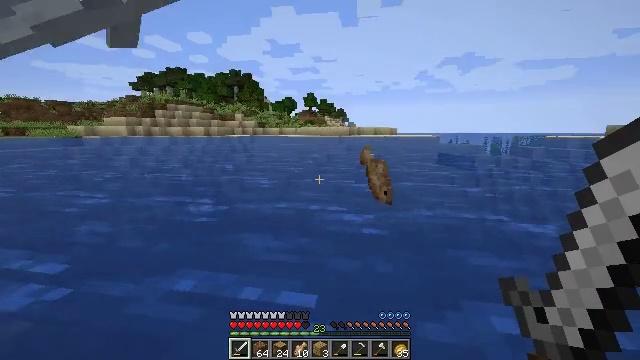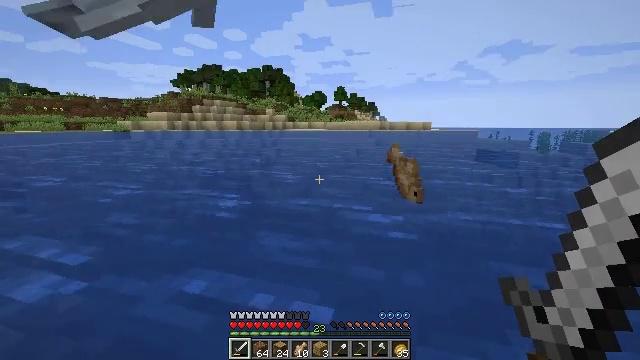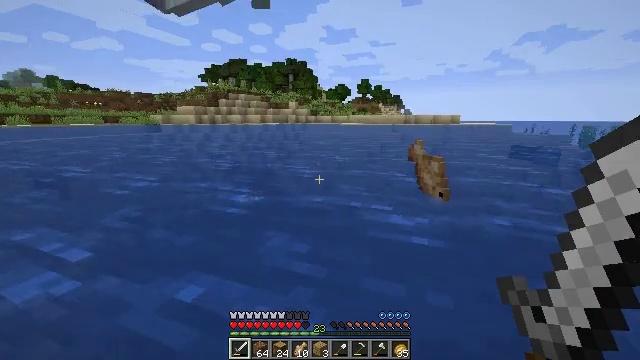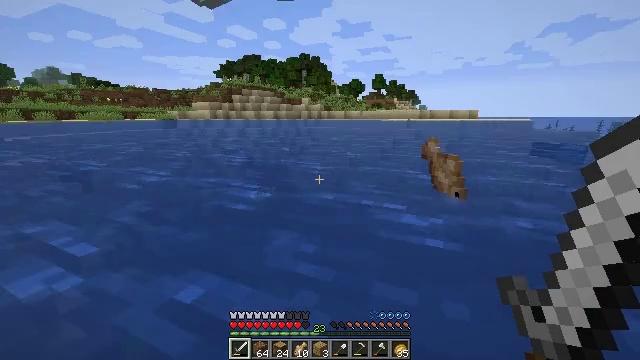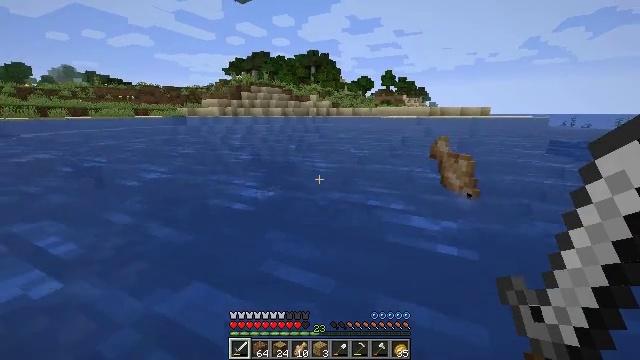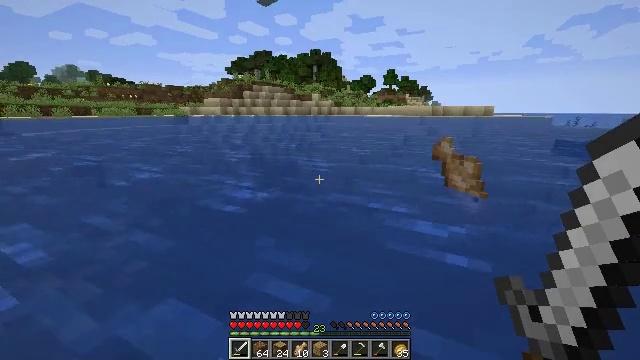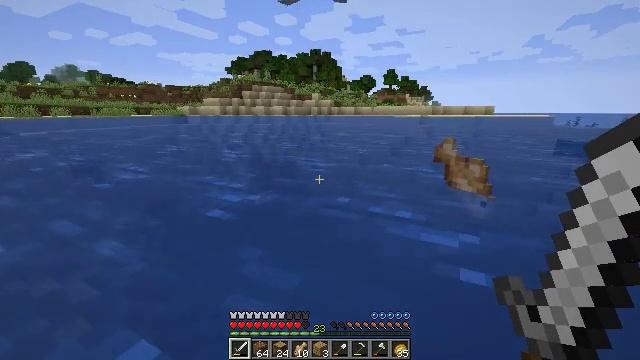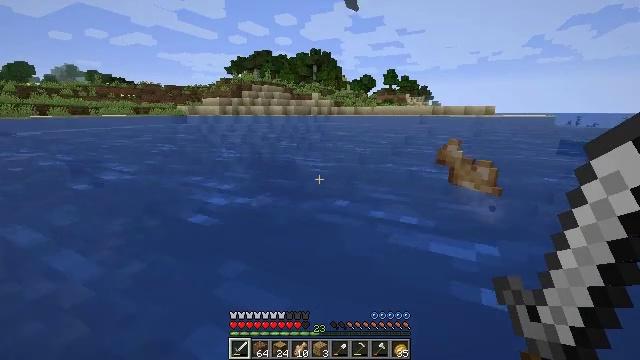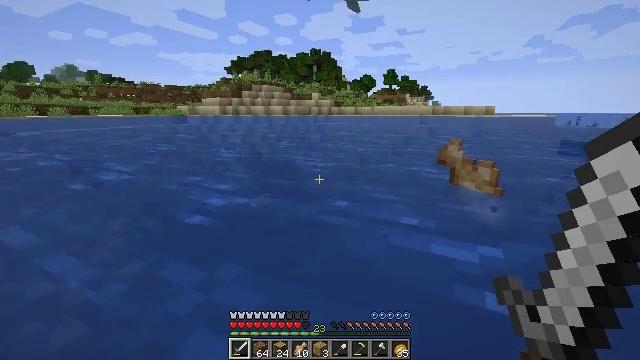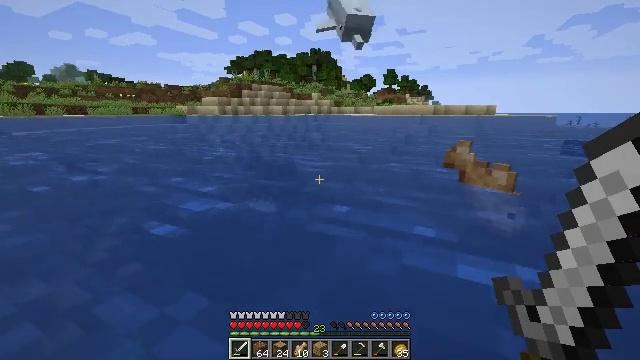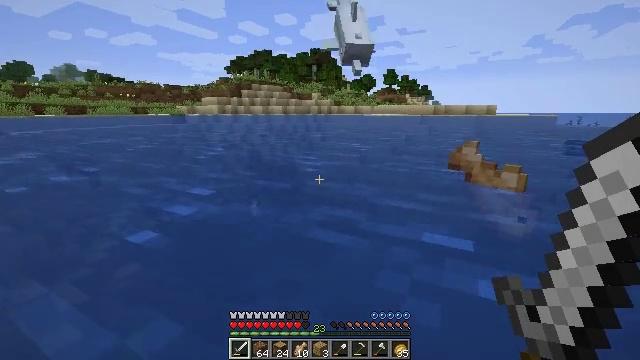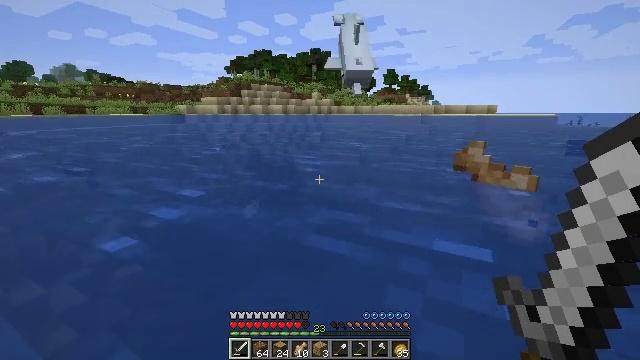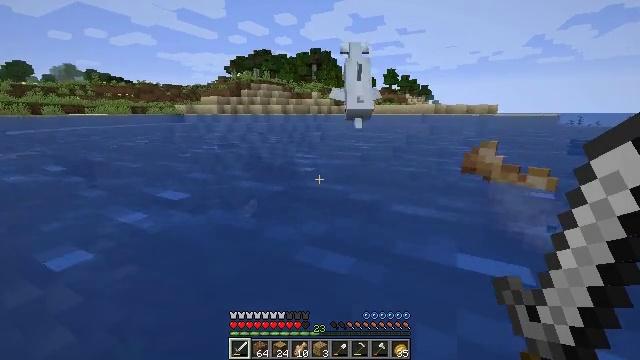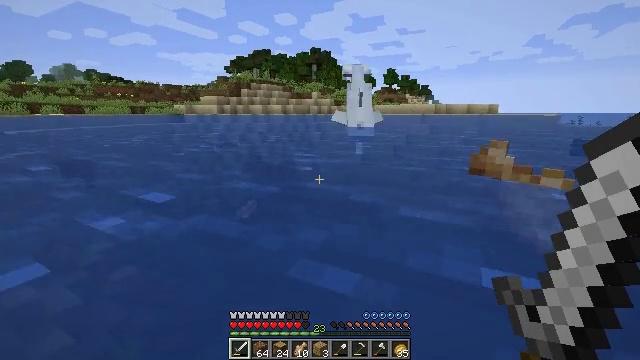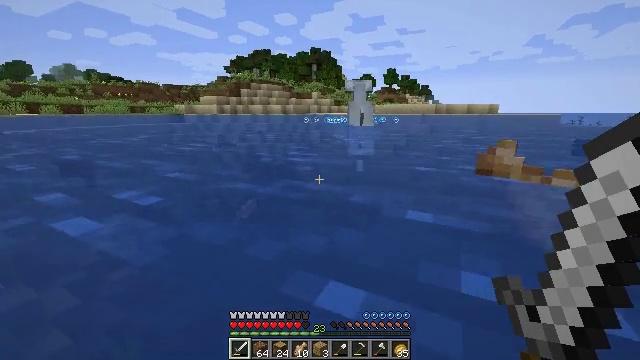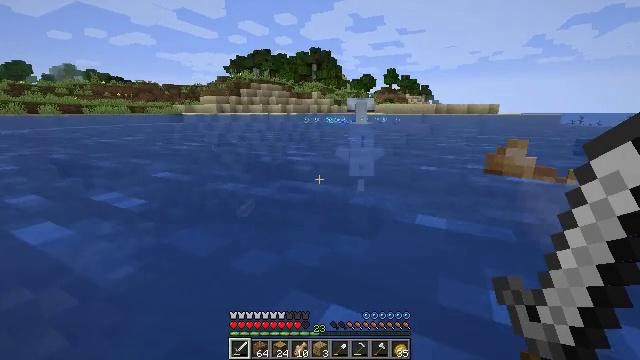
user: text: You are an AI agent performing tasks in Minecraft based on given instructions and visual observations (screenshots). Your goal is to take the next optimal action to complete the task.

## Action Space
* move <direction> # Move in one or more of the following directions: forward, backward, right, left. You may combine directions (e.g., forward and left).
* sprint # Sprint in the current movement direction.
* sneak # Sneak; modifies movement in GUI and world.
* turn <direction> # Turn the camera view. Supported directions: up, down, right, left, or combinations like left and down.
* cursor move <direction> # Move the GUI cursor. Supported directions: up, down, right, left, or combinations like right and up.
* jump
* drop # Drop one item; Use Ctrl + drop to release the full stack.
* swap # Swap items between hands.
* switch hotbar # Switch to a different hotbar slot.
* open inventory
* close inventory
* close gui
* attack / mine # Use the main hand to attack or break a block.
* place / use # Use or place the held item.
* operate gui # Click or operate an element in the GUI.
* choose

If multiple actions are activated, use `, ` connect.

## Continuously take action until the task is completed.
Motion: motion action
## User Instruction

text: Hunt a cod.
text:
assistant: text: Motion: move forward, turn left and down
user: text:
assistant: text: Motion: move forward, turn left and down
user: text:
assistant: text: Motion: move forward, turn left
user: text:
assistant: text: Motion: move forward, turn left
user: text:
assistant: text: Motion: move forward
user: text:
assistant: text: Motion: move forward
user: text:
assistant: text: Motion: move forward
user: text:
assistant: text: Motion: move forward
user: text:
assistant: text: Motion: move forward
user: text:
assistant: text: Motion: move forward
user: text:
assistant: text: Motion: move forward
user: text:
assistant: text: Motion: move forward
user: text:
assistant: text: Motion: move forward
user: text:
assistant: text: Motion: move forward
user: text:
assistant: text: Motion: move forward
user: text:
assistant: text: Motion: move forward
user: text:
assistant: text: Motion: move forward
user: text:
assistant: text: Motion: move forward, turn right
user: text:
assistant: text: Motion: move forward, turn right
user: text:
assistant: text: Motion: move forward, turn right and up
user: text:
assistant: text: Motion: move forward
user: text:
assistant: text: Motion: move forward, turn left
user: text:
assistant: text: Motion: move forward, turn left
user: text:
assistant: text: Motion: move forward, turn left
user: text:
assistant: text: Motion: move forward, turn left
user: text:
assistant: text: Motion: move forward, turn left
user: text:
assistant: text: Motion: move forward, turn left
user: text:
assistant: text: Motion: move forward, turn left
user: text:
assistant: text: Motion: move forward
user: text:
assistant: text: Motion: move forward, turn left